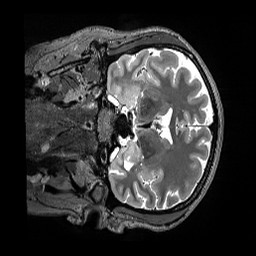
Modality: T2w
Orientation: coronal
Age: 34
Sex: female
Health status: ill
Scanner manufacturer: siemens
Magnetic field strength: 3 T
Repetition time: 3.2 s
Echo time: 0.564 s